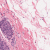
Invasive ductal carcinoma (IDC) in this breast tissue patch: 0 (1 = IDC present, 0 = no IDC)